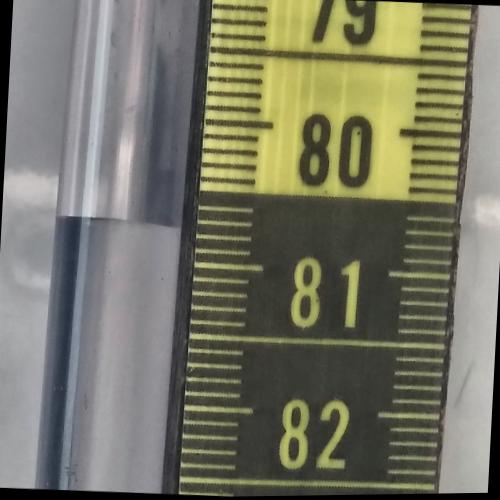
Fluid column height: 80.8 cm